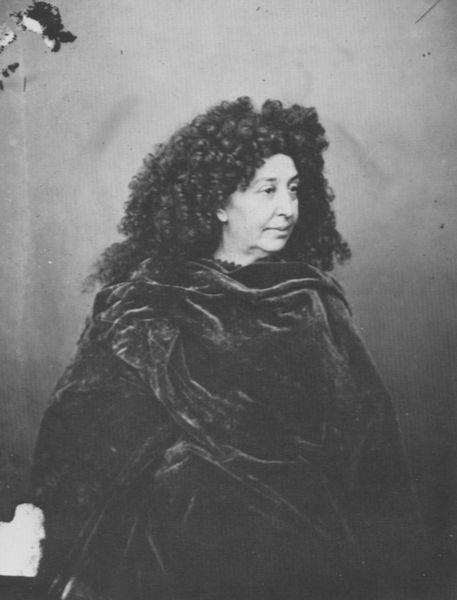
Titel: George Sand (Aurore Dupin)(1804-1876), Schriftstellerin
Künstler: Gaspard-Félix Tournachon
Schlagwörter: dunkel, hand, haut, kopf, mann, schatten, umhang, weiß, blume, frau, frisur, grau, haar, hintergrund, kleid, licht, mund, nase, ohr, profil, schwarz, stirn, blick, dame, rose, schal, tuch, rock, anzug, wand, augen, falten, gesicht, mensch, samt, bild, bildnis, hals, portrait, porträt, auge, gewand, haare, mantel, oper, sängerin, kinn, lippen, locke, locken, ohren, seitlich, wild, dick, brauen, robe, nachdenklich, wange, lider, ohrläppchen, foto, fotografie, photographie, schwarz-weiß, wolkig, brille, künstlerin, älter, photo, flecken, zacken, halbprofil, doppelkinn, üppig, dreiviertelporträt, toga, dunkle haare, bleich, schaten, umhüllt, aufnahme, umhnag, hexe, schauspielerin, dunkelhaarig, george sand, schwarzhaarig, eingehüllt, falen, schillernd, lichtbild, litze, autogramm, helene, handshcuhe, 20. jahrhundert, zur seite, enhexe